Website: apple
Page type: customer-info-address
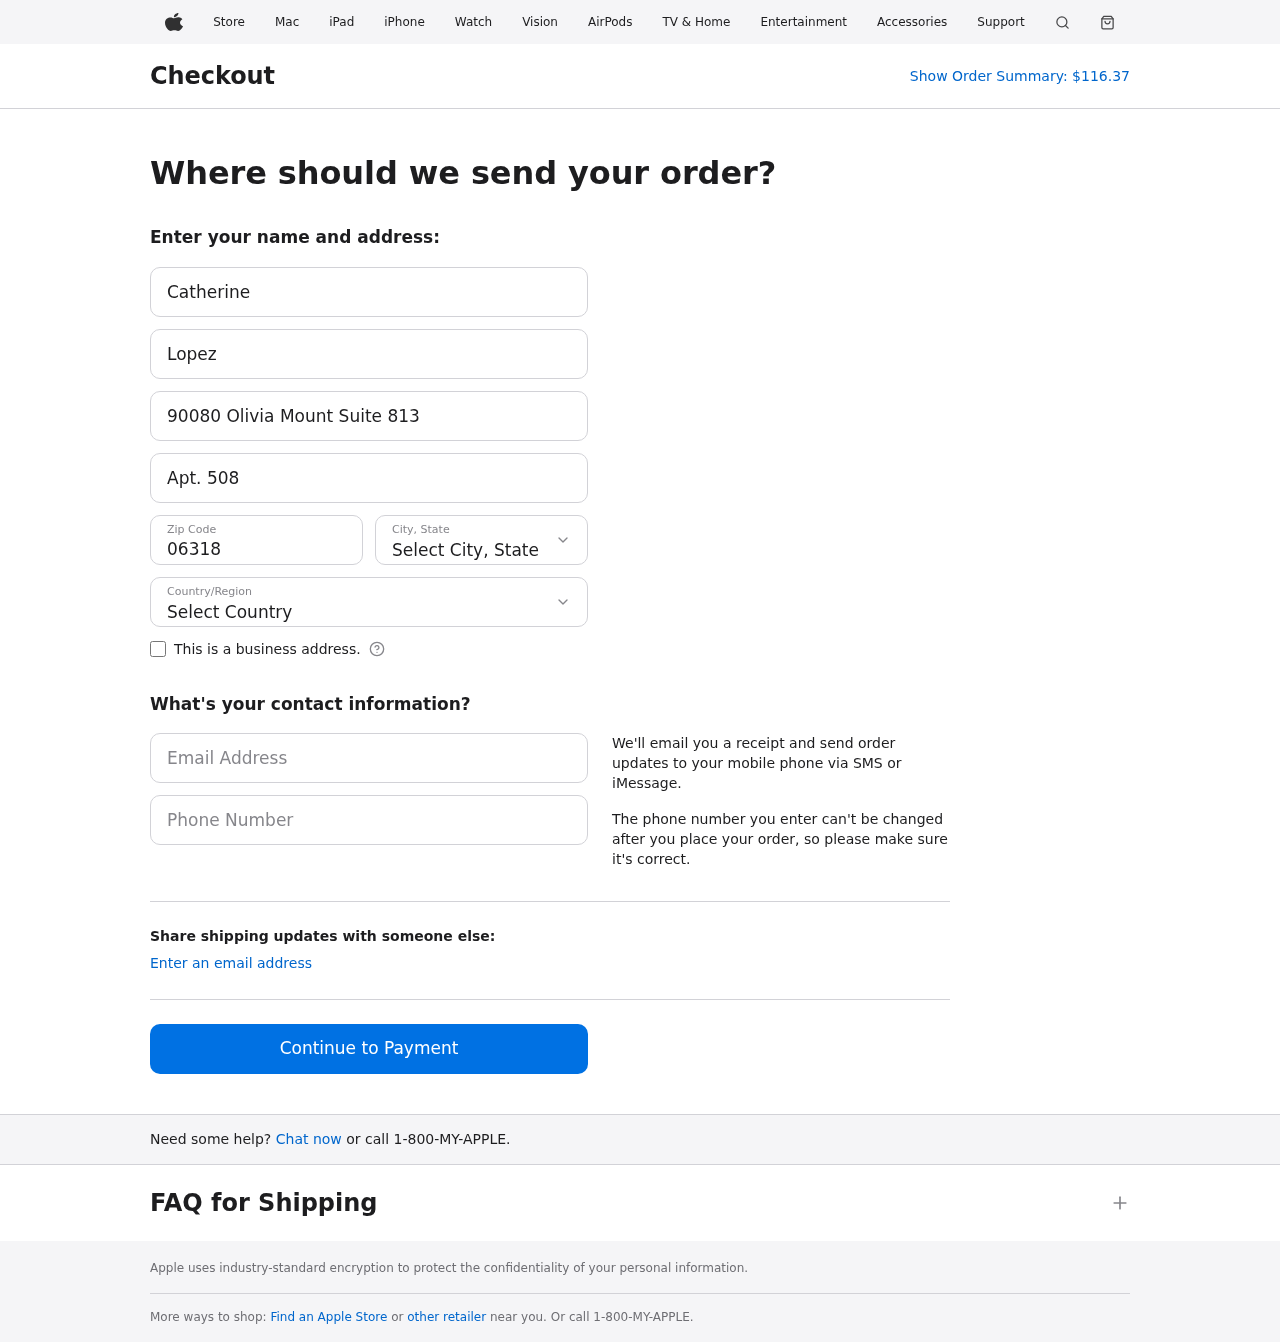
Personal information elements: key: PII_CITY_STATE
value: Port Brookeborough, MN
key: PII_COUNTRY
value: United States
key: PII_EMAIL
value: catherine.lopez@yahoo.com
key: PII_FIRSTNAME
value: Catherine
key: PII_LASTNAME
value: Lopez
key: PII_PHONE
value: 3965578578
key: PII_POSTCODE
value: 06318
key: PII_STREET
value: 90080 Olivia Mount Suite 813
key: PII_STREET2
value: Apt. 508
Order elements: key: ORDER_TOTAL
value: $116.37